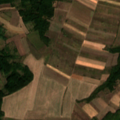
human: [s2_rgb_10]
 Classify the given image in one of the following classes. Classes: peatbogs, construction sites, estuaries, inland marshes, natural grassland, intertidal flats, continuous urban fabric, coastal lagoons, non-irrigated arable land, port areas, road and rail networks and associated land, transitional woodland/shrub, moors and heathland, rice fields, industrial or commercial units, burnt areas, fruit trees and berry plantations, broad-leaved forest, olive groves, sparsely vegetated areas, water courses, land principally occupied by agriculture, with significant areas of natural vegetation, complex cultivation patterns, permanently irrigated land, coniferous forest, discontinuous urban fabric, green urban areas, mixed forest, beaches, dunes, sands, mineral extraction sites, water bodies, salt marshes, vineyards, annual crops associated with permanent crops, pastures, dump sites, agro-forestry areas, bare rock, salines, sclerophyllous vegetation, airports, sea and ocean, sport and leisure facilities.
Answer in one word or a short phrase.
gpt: non-irrigated arable land, complex cultivation patterns, land principally occupied by agriculture, with significant areas of natural vegetation, broad-leaved forest, transitional woodland/shrub